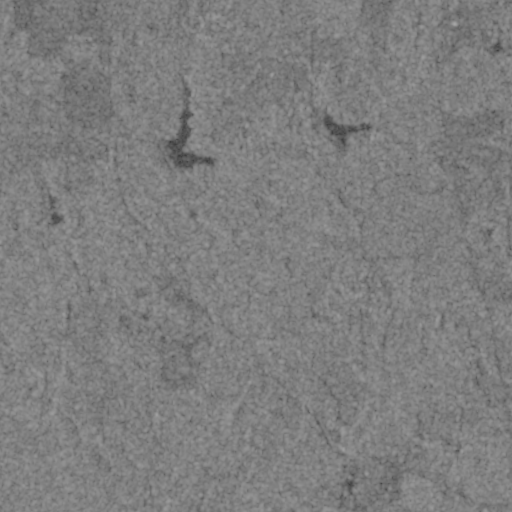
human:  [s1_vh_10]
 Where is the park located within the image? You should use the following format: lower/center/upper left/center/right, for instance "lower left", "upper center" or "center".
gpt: The park is located in the lower right of the image.
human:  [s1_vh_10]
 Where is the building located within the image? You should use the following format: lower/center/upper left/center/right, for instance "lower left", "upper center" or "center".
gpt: The building is located in the upper left of the image.
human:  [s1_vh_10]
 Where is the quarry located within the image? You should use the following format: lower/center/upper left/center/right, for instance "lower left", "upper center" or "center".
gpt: There is no quarry in the image.

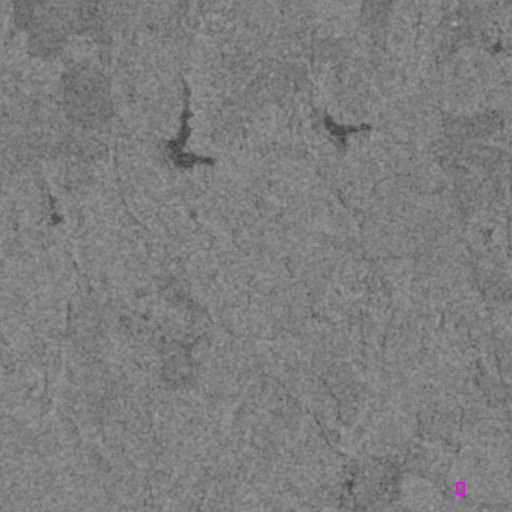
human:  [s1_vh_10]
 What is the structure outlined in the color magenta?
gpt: The structure outlined in magenta is a park.
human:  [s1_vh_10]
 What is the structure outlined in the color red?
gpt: There is no red outline.